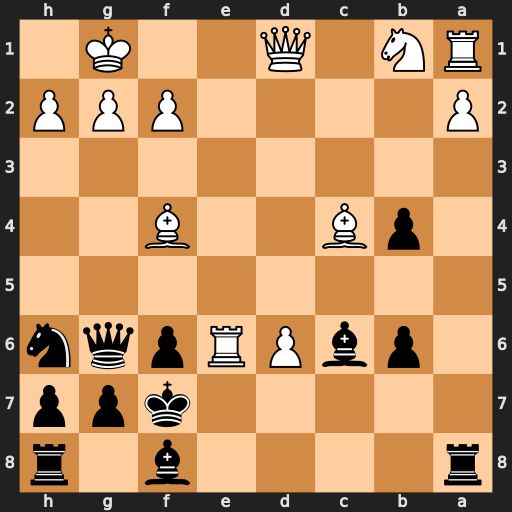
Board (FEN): r4b1r/5kpp/1pbPRpqn/8/1pB2B2/8/P4PPP/RN1Q2K1
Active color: b
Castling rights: -
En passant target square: -
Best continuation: Qxg2#